Question: While working with an old PC, I found something that I thought to be a strange rendering error.
The problem occurs when (32768 colors).
Particularly, it shows up when painting colors with a low alpha value with a 'Graphics2D'. The following is a <URL> to reproduce the issue. It just paints a few sets of lines, with a color whose alpha value ranges from 4 to 12. The result of running this program is shown in the following screenshot:

One can see that some of the colors are actually green for some alpha values, although there clearly should be 9 shades of grey.
(Again, it only appears when the color depth is set to 16bit!)
'''
import java.awt.Color;
import java.awt.Graphics;
import java.awt.Graphics2D;
import javax.swing.JFrame;
import javax.swing.JPanel;
import javax.swing.SwingUtilities;
public class _WTFPaintTest
{
public static void main(String[] args)
{
SwingUtilities.invokeLater(new Runnable()
{
@Override
public void run()
{
createAndShowGUI();
}
});
}
private static void createAndShowGUI()
{
JFrame f = new JFrame();
f.setDefaultCloseOperation(JFrame.EXIT_ON_CLOSE);
f.getContentPane().add(new JPanel()
{
@Override
protected void paintComponent(Graphics gr)
{
super.paintComponent(gr);
Graphics2D g = (Graphics2D)gr;
g.setColor(Color.BLACK);
g.fillRect(0,0,getWidth(),getHeight());
for (int a=4; a<=12; a++)
{
int x = (a-3) * 50;
g.setColor(Color.WHITE);
g.drawString(String.valueOf(a), x, 25);
g.setColor(new Color(255,255,255,a));
for (int j=0; j<3; j++)
{
for (int i=0; i<50; i++)
{
g.drawLine(x,50+i,x+25,75);
}
}
}
}
});
f.setSize(550,200);
f.setLocationRelativeTo(null);
f.setVisible(true);
}
}
'''
What is the reason for the odd color rendering in this case?
---
: WinXP, 32 bit, NVIDIA GeForce 2 graphics card
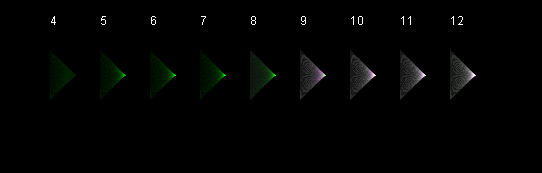
Answer: The reason for this behavior is that the color components (Red, Green and Blue) are represented with a different number of bits in <URL>.
The 16 bits are distributed among the color components as follows:
- - -
This means that a 16 bit color has 2 = 32 different shades of red and blue, but 2 = 64 shades of green.
(Green receives the additional bit, because the sensitivity of the human eye is greater for shades of green than for shades of red or blue)
Now, when a standard <URL> is converted to a 16 bit color, sampling errors will occur. In a 24 bit color, each color component has 8 bits. These are converted to the corresponding component for the 16 bit color by taking the of the color component.
In the example screenshot, one can see the lines that are painted with an alpha value of 7. The RGB representation of this color is (7,7,7). The binary representation of this color is (<PHONE>,<PHONE>,<PHONE>). When taking the highest-order bits for each color component, the results are
- - -
The green component is thus the only component with a non-zero value. The green component of the actual color that is then displayed on the screen can be imagined as the 6-bit green component, left-shifted by 2 bits:
-
This is confirmed by examining the corresponding pixels in the screenshot, which are stored as '0x000C00', or 24 bit RGB values (0,12,0): A dark shade of green.